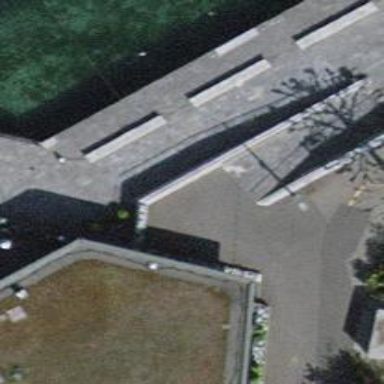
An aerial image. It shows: Retaining wall.